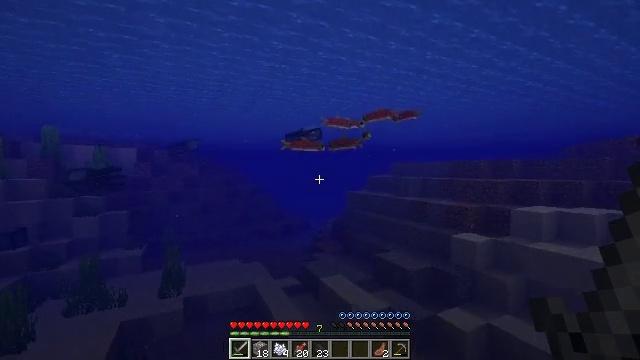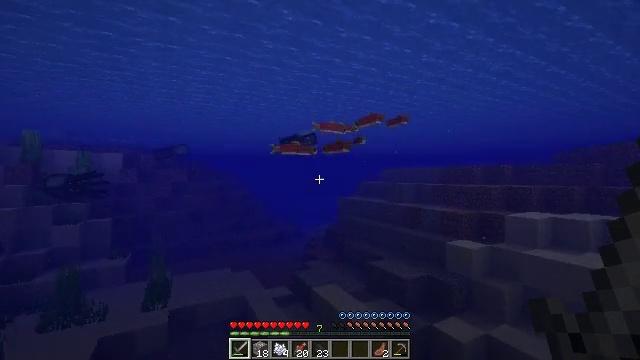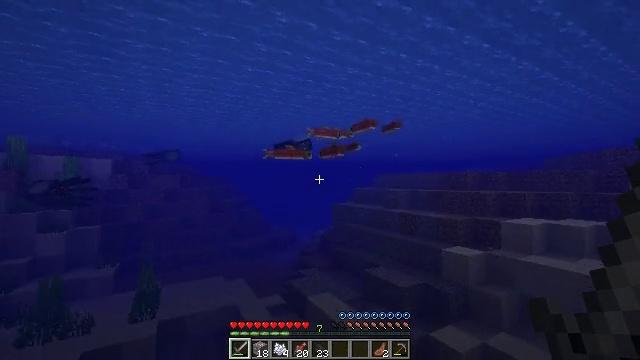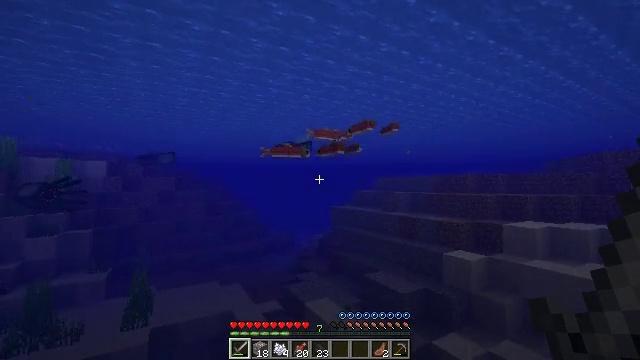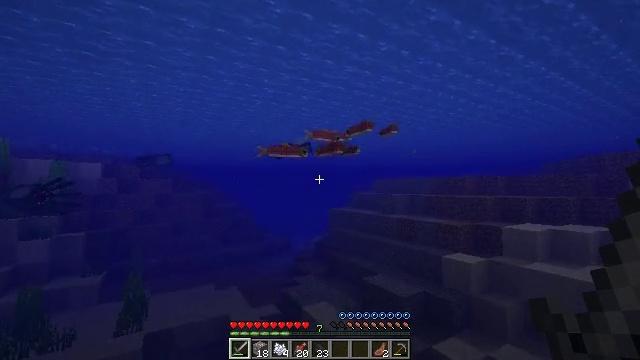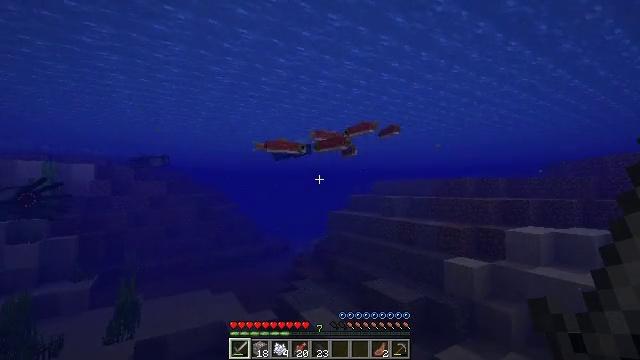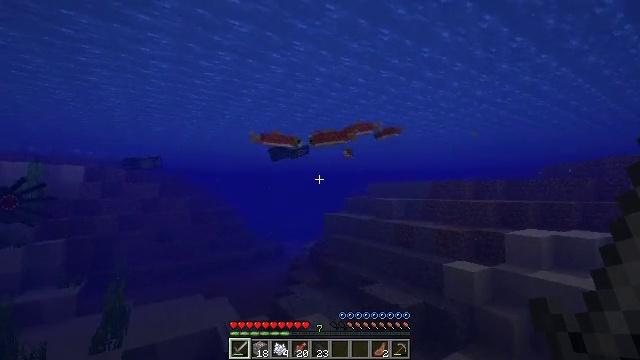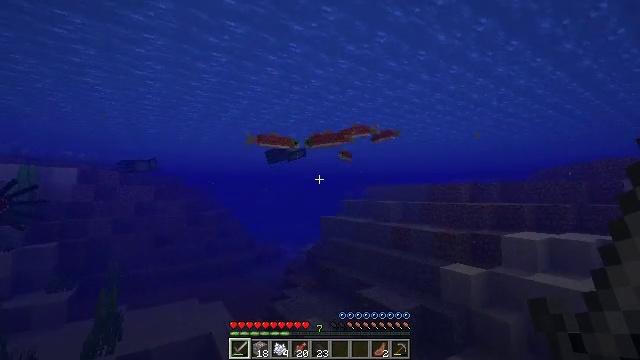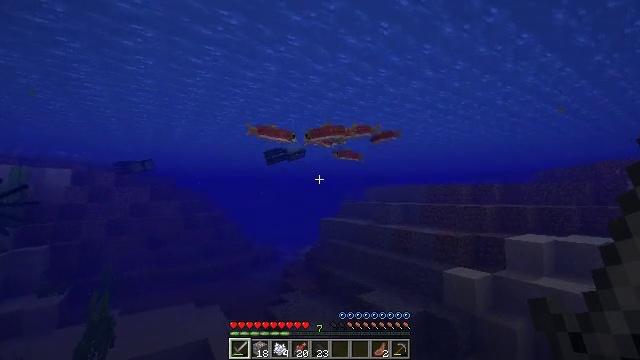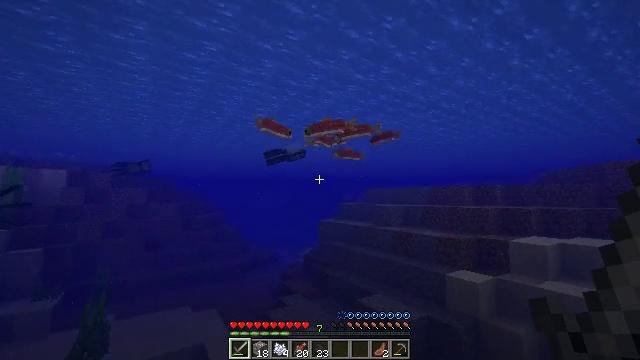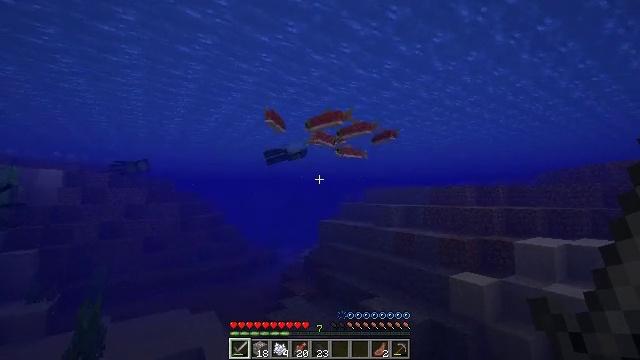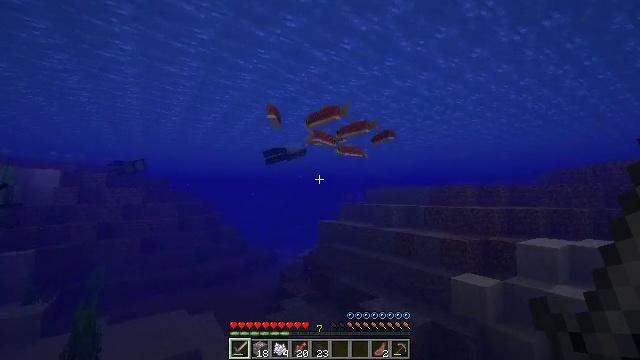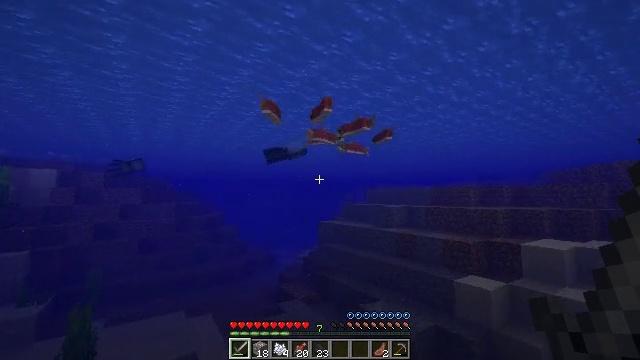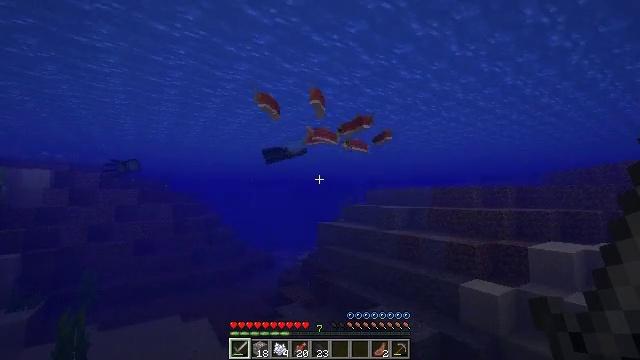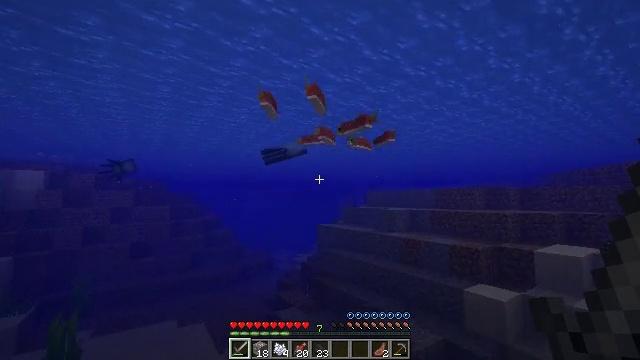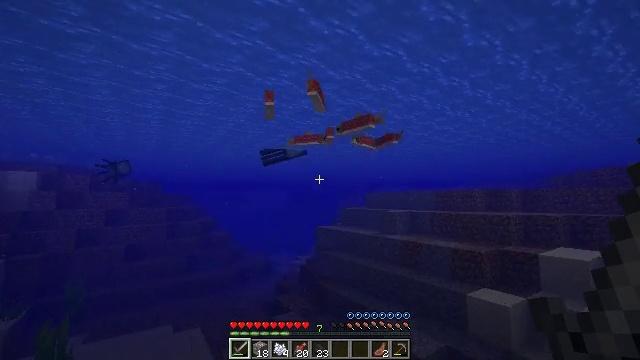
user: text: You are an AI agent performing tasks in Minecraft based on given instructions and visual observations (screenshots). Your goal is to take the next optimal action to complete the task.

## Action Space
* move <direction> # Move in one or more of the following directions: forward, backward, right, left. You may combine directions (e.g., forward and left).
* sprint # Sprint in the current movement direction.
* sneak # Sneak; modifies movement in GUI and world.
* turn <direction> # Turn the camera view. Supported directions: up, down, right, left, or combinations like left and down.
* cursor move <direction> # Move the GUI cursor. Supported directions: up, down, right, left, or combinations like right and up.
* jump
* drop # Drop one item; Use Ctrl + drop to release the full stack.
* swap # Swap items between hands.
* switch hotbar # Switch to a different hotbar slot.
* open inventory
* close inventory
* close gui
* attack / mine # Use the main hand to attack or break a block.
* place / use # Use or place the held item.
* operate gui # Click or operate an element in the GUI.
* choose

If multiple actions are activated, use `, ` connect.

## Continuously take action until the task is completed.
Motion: motion action
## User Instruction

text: Fish and kill the salmon.
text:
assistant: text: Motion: move forward, turn right and up
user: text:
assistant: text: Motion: move forward, turn right and up
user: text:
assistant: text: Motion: move forward
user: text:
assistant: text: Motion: move forward
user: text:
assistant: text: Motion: move forward
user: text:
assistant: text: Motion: move forward
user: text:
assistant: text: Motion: move forward
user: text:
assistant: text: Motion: move forward
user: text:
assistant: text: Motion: move forward
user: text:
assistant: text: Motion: move forward
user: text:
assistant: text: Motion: move forward
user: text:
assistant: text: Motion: move forward
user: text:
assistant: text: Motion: move forward
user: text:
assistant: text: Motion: move forward
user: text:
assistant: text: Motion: move forward
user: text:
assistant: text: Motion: move forward
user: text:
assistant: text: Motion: move forward, turn up
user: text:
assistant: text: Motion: move forward, turn up
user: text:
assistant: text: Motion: move forward
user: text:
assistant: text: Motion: move forward
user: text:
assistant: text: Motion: move forward
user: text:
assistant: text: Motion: move forward
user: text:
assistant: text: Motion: move forward
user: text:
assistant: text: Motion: move forward
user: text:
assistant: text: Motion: move forward
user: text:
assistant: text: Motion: move forward
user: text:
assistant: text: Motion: move forward
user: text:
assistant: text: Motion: move forward
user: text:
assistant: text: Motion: move forward
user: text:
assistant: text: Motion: move forward